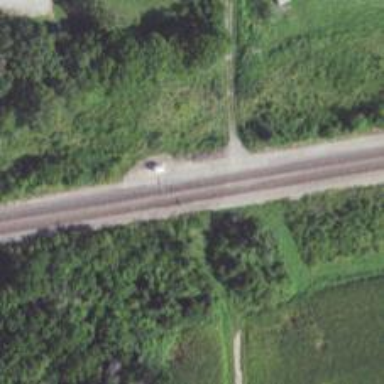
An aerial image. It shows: Level crossing along the railway.